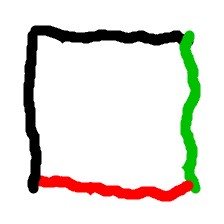
Shape: square